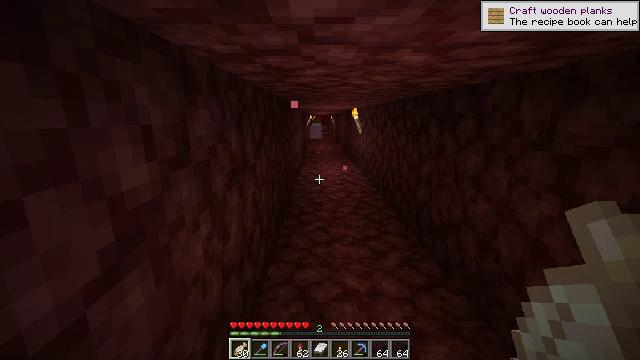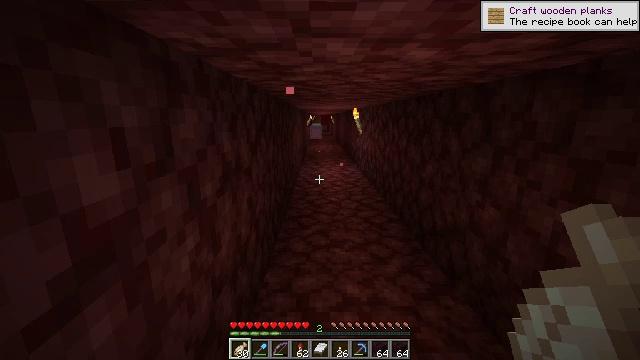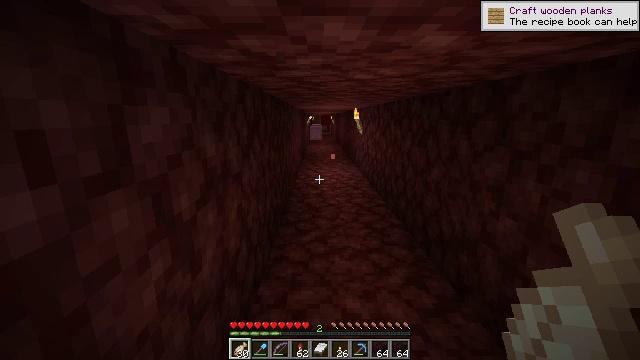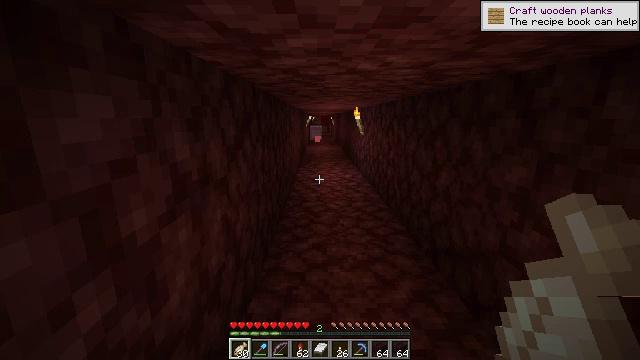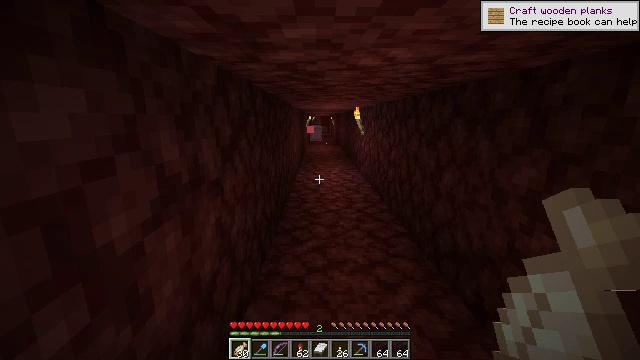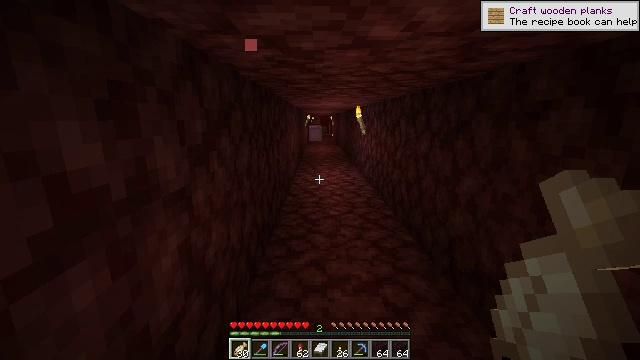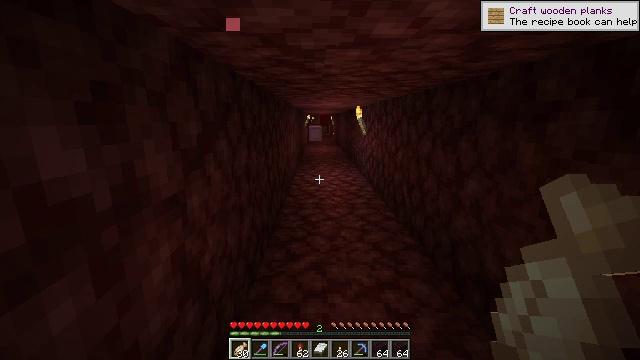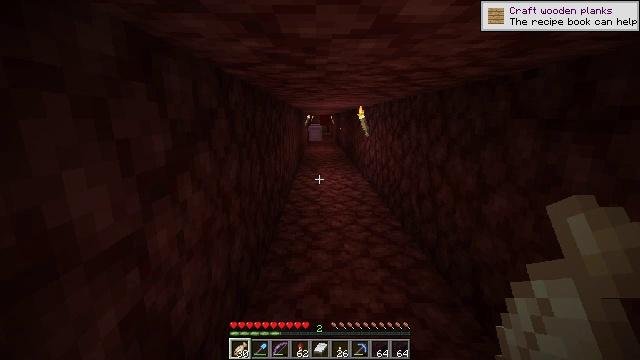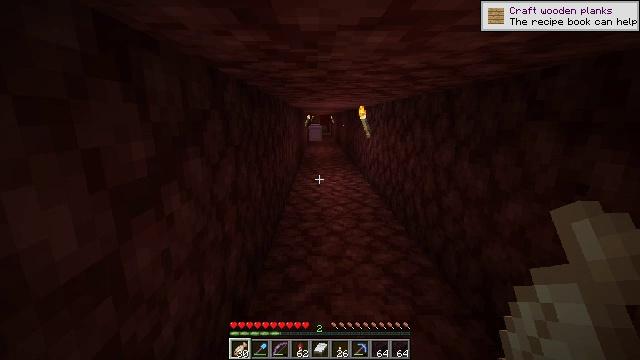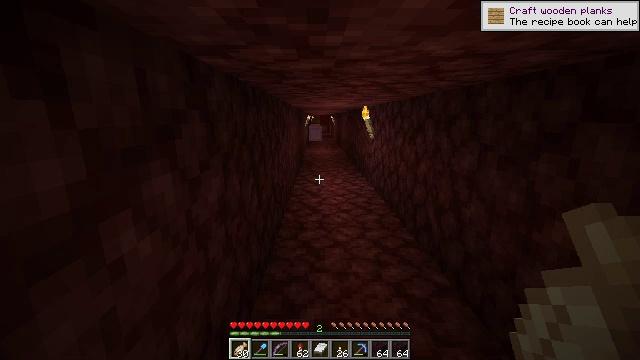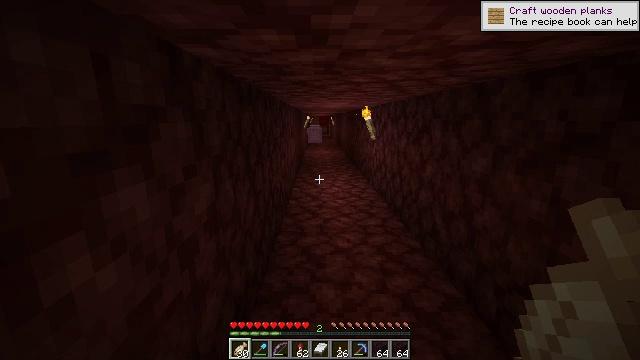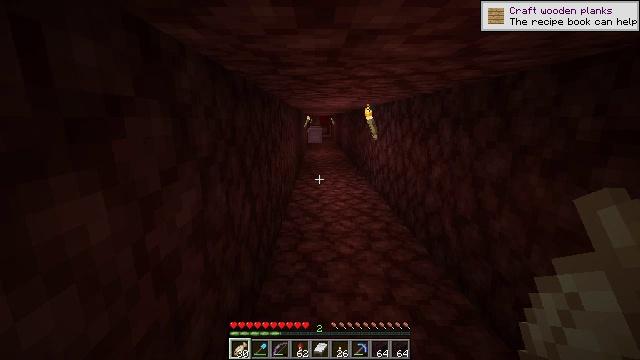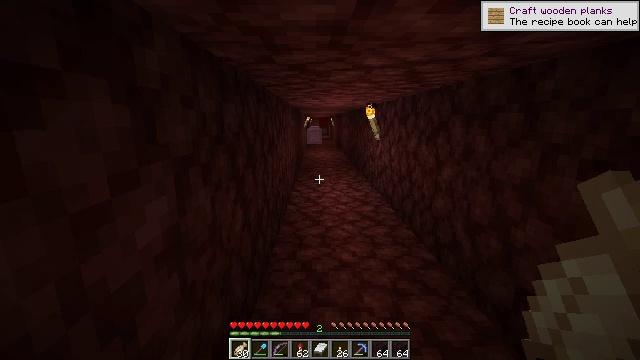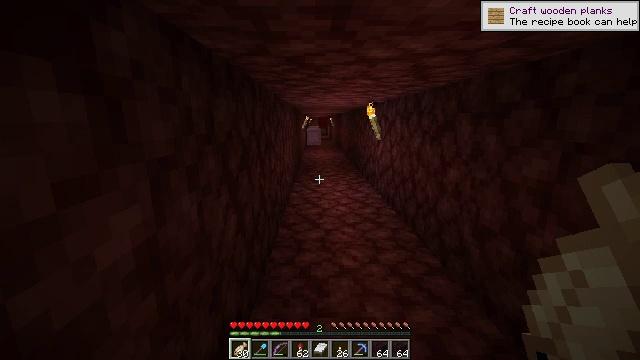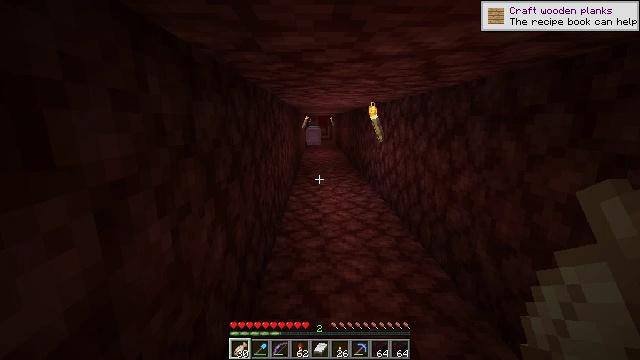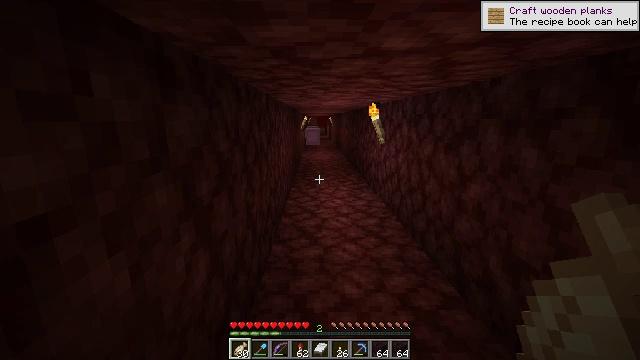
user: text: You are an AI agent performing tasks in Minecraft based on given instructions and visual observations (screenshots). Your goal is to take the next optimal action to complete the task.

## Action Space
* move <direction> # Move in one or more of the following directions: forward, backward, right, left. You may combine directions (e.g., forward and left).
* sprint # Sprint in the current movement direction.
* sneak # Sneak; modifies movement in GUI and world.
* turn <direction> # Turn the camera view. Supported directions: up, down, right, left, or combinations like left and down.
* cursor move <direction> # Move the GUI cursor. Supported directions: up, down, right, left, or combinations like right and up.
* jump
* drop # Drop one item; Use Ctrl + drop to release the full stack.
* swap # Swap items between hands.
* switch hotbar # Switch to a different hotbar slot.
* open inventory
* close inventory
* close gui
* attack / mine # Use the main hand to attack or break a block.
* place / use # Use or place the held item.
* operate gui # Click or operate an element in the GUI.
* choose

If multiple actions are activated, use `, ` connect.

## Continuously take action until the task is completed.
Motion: motion action
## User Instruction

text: Combine nether bricks to craft a nether brick slab.
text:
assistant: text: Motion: move forward
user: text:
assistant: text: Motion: move forward
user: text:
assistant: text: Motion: move forward
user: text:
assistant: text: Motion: move forward
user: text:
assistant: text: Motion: move forward
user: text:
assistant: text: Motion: move forward
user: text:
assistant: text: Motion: move forward
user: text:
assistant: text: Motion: move forward
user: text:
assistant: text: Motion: move forward
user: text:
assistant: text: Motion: move forward
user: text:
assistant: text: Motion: move forward
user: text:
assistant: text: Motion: move forward
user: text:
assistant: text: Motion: move forward
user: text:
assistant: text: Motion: move forward
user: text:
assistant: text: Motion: move forward
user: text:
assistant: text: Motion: move forward
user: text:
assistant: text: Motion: move forward
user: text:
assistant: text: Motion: move forward
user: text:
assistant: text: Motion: move forward
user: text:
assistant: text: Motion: move forward
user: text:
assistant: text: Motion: move forward
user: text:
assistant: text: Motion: move forward
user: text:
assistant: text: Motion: move forward
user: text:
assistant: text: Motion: move forward
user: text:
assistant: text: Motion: move forward
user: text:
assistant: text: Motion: move forward
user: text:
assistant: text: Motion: move forward
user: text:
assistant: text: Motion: move forward
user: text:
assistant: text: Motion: move forward
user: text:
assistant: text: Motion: move forward